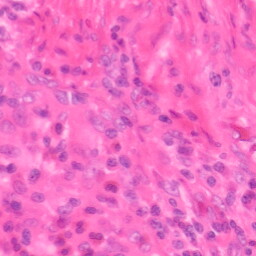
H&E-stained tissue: Colon